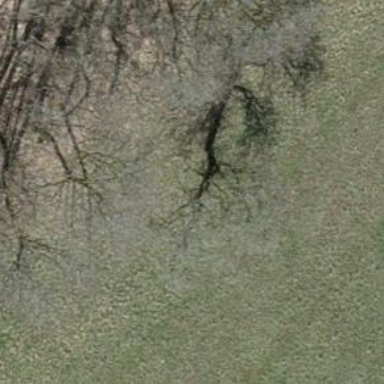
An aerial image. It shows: Deciduous tree with broadleaved leaves.